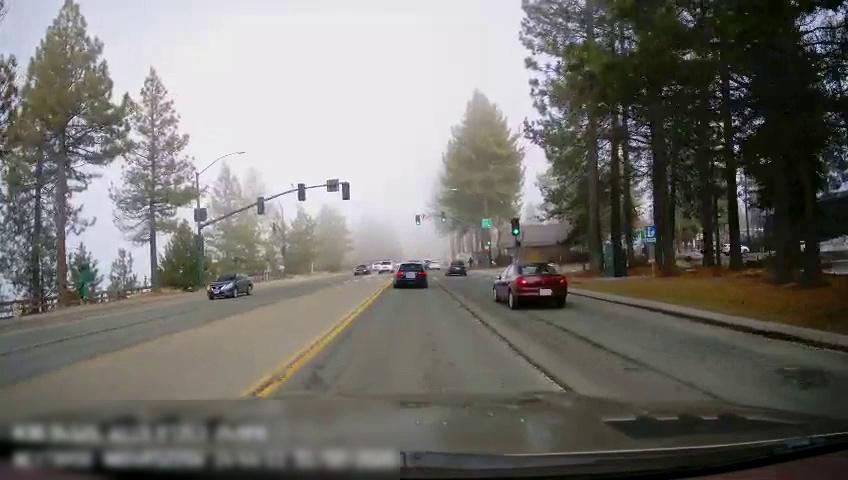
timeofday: Day
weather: Sunny
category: Drivable Space
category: Pedestrians
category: Vehicles | Car
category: Vehicles | Car
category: Vehicles | SUV
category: Vehicles | Car
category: Vehicles | SUV
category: Vehicles | Car
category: Vehicles | Car
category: Vehicles | Car
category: Lanes | Opposite Lane
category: Lanes | Current Lane
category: Lanes | Current Lane
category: Traffic | Signs
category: Traffic | Lights
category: Traffic | Lights
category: Traffic | Lights
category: Traffic | Lights
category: Traffic | Lights
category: Traffic | Lights